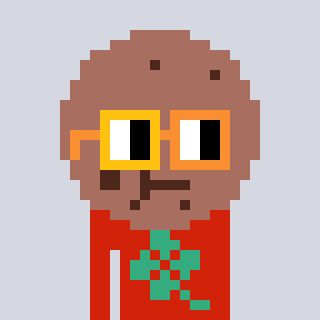
a pixel art character with square yellow and orange glasses, a cookie-shaped head and a red-colored body on a cool background